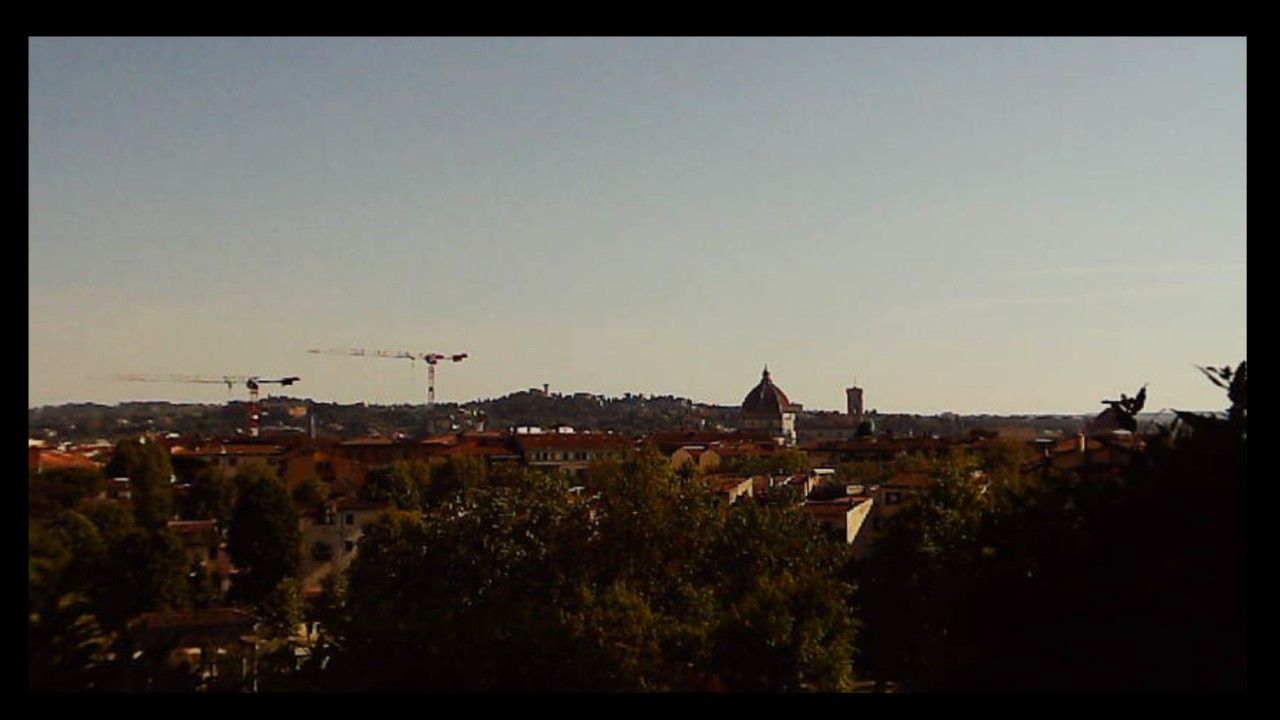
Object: Betafpv air75